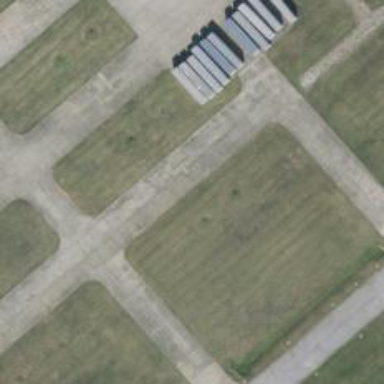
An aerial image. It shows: Image of helipad at airport.